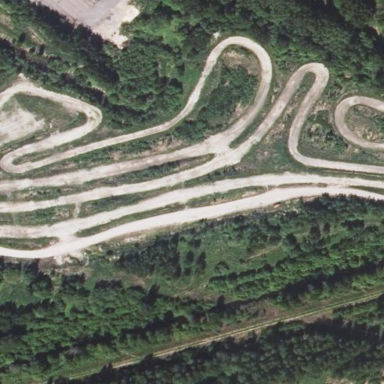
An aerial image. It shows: Raceway for motor sports on dirt track. It is specifically designed for cross motorbike racing.